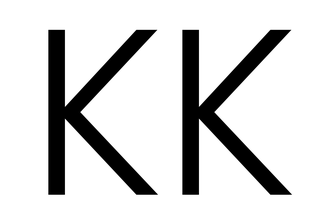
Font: Poppins-Light